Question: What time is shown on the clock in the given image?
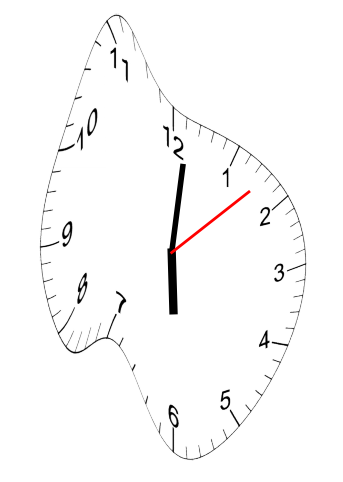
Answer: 06:01:08